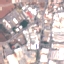
Label: Industrial